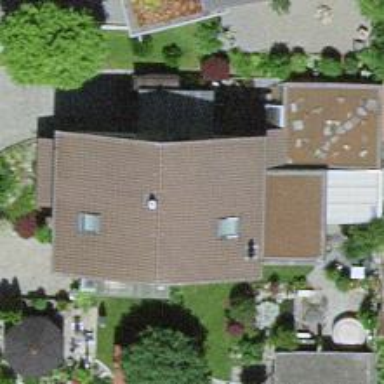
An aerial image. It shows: Residential building.